Field crop: maize
Growth stage: 2
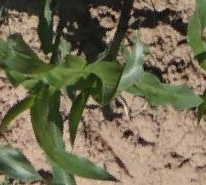
Species: maize